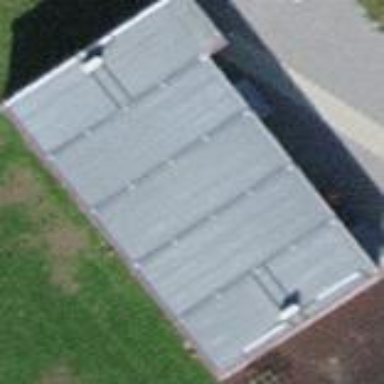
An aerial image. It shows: Kindergarten building.